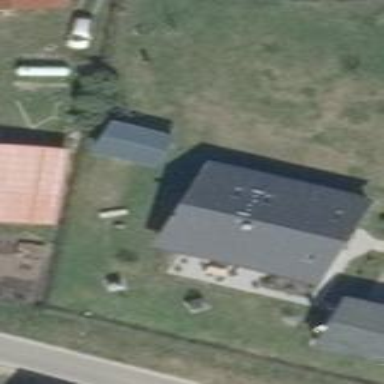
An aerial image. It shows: Simple and straightforward house.